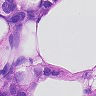
Metastatic tissue present: yes